Question: I want to achieve the similar result for my own code:

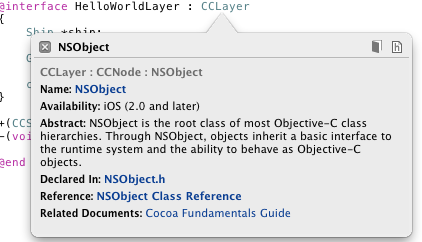
Answer: What you are referring to is XCode's documentation viewer and <URL>.
Check out this tutorial on working with Doxygen, a popular docgen that works well with XCode: <URL>
If you are using XCode 4, check out these articles:
- <URL>